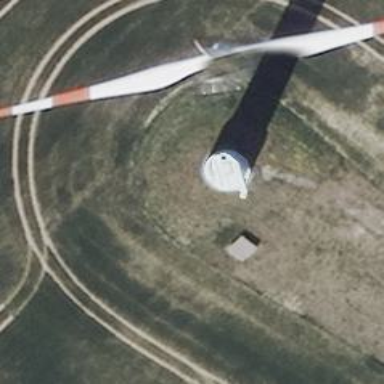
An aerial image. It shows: Wind generator powered by wind. The generator type is horizontal axis and it uses wind turbines.